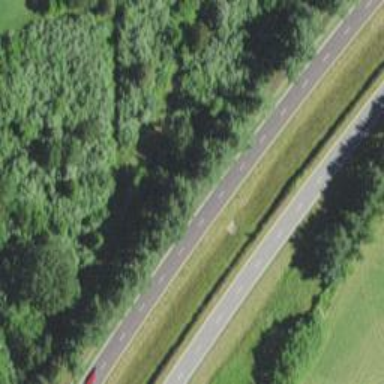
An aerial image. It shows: Trunk highway with expressway features.